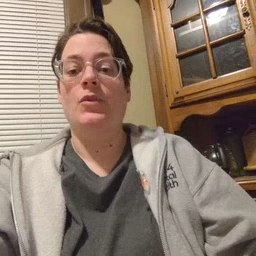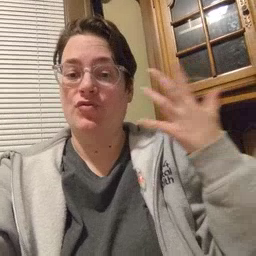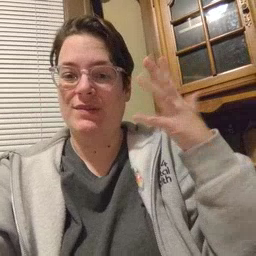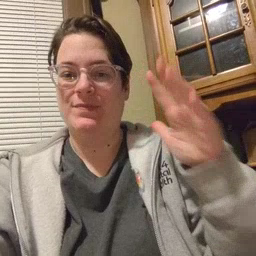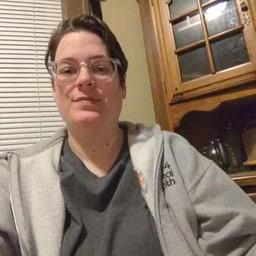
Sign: tree